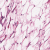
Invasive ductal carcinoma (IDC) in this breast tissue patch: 0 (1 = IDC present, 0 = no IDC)